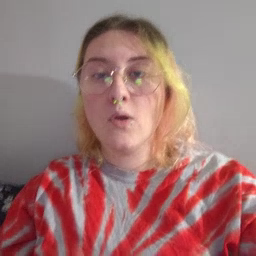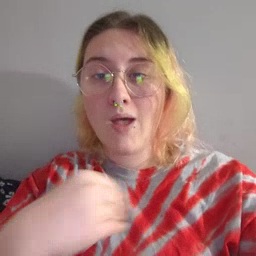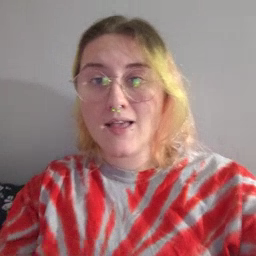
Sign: white